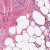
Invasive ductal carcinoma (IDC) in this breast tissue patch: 0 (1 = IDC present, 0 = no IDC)